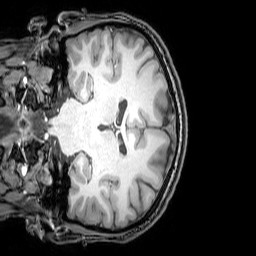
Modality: T1w
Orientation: coronal
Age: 24
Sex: male
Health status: healthy
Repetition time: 0.081 s
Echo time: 0.037 s